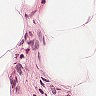
Metastatic tissue present: no